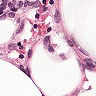
Metastatic tissue present: no